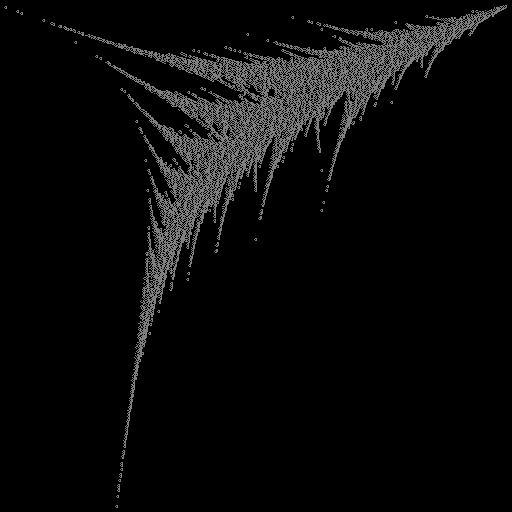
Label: umbrellafern